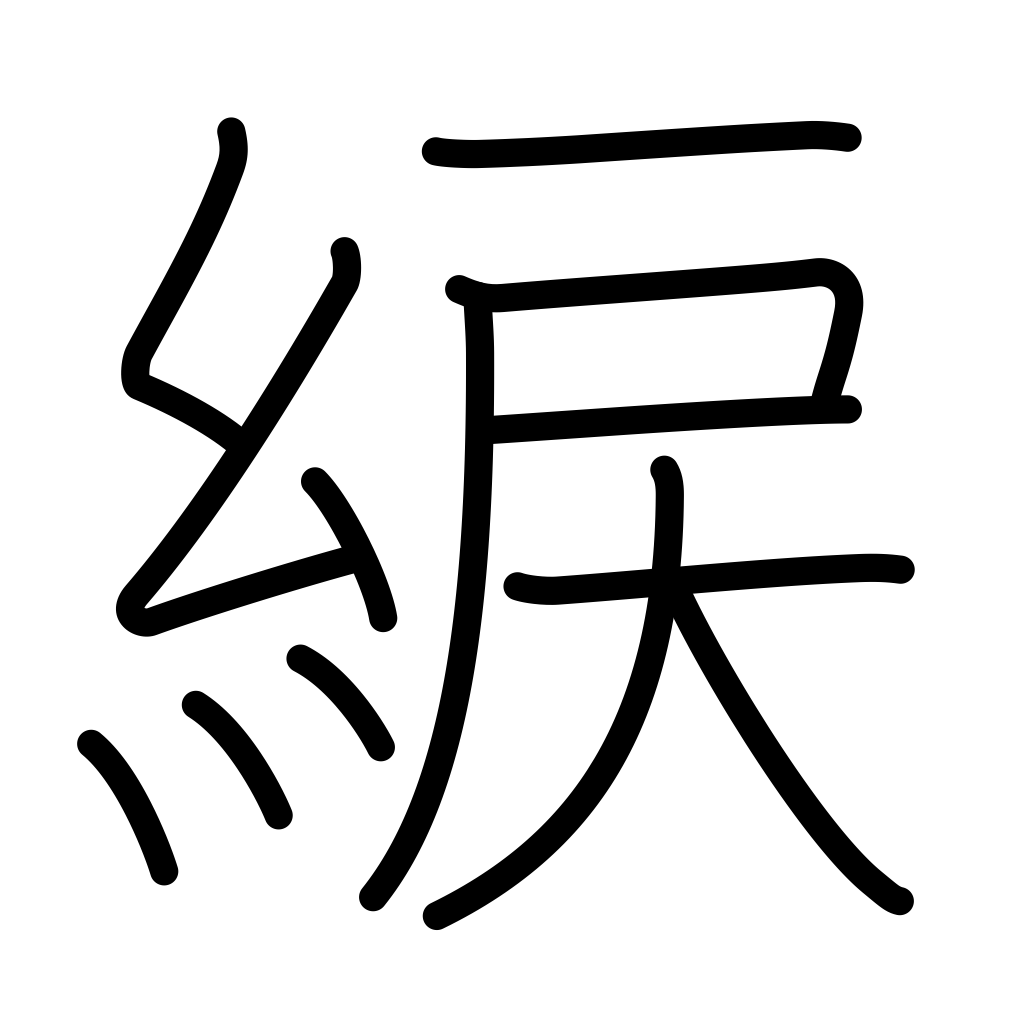
Meaning: yellowish green, coarse mesh linen